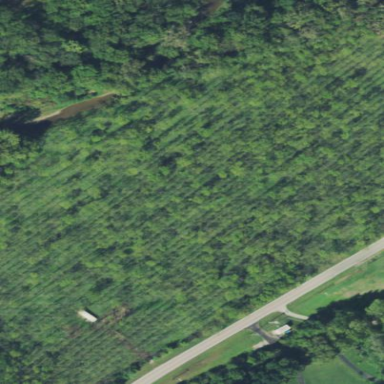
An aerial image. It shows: Plant nursery filled with trees.